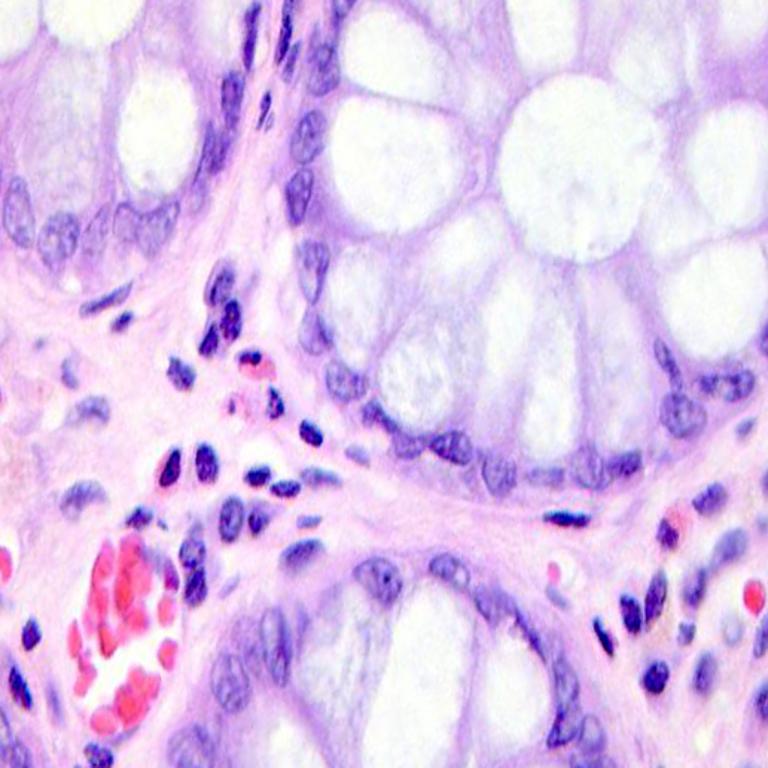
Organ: colon
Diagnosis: benign